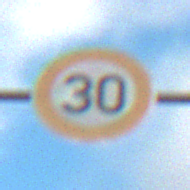
Verkehrszeichen: Geschwindigkeit30
Umgebung: Outdoor, RoadRail
Tageszeit: SunriseSunset
Wetter: PartlyCloudy
Licht: Natural
Jahreszeit: NotSpecified
Kontrast: LowContrast